Field crop: tomato
Growth stage: 2
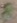
Species: solanum